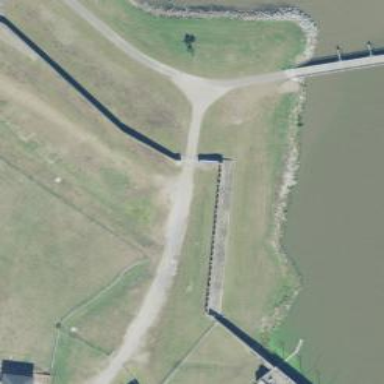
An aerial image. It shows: Lock gate on waterway.